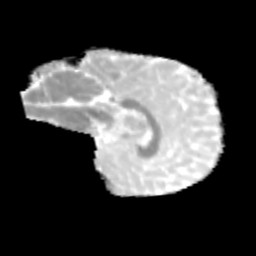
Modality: MD
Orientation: sagittal
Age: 10
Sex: male
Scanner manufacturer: siemens
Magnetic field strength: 3 T
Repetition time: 3.8 s
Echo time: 0.07 s